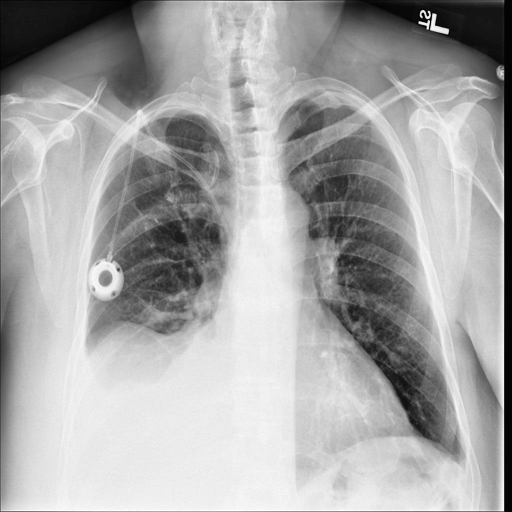
Finding: NORMAL